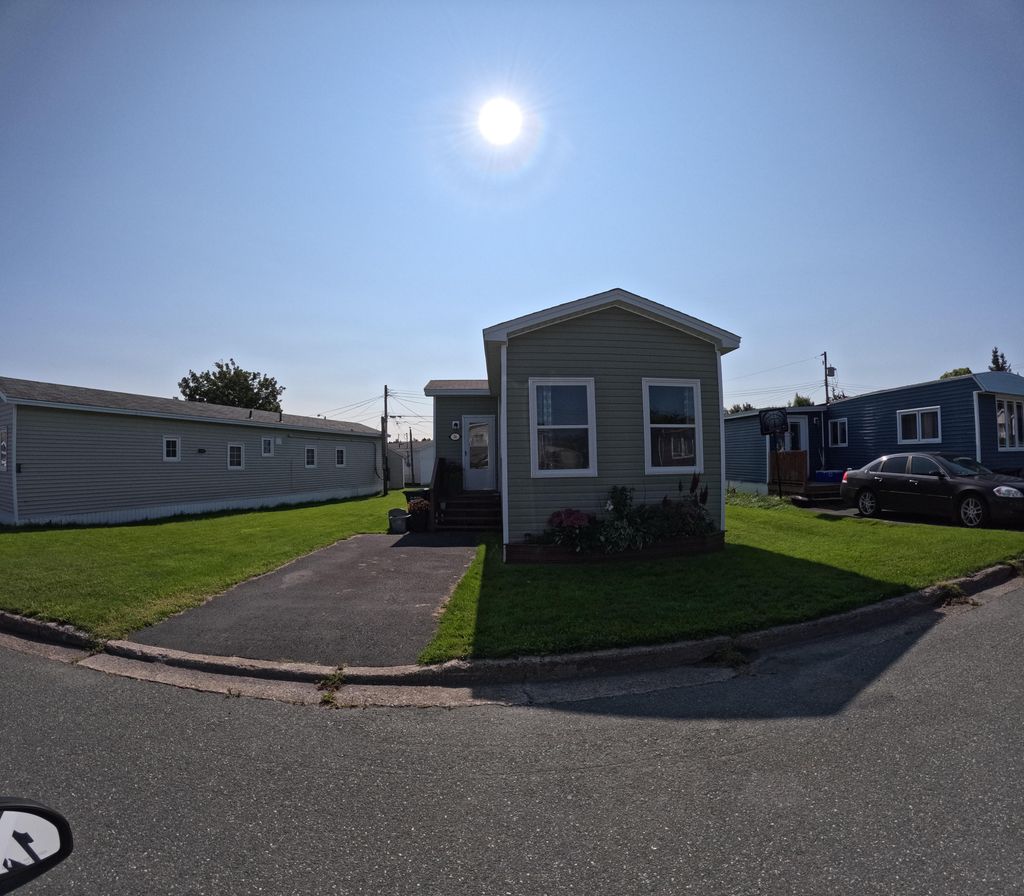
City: st_johns